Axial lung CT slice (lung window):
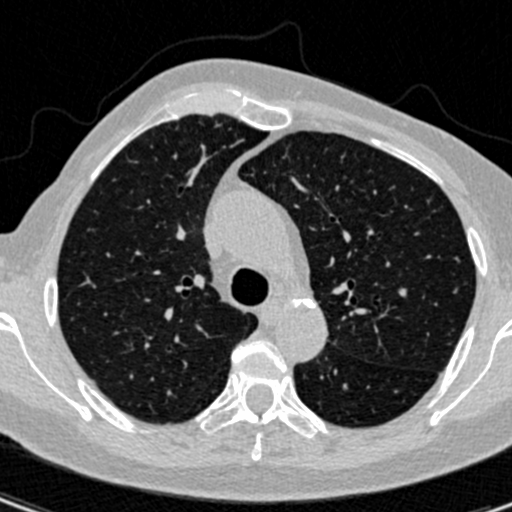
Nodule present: no